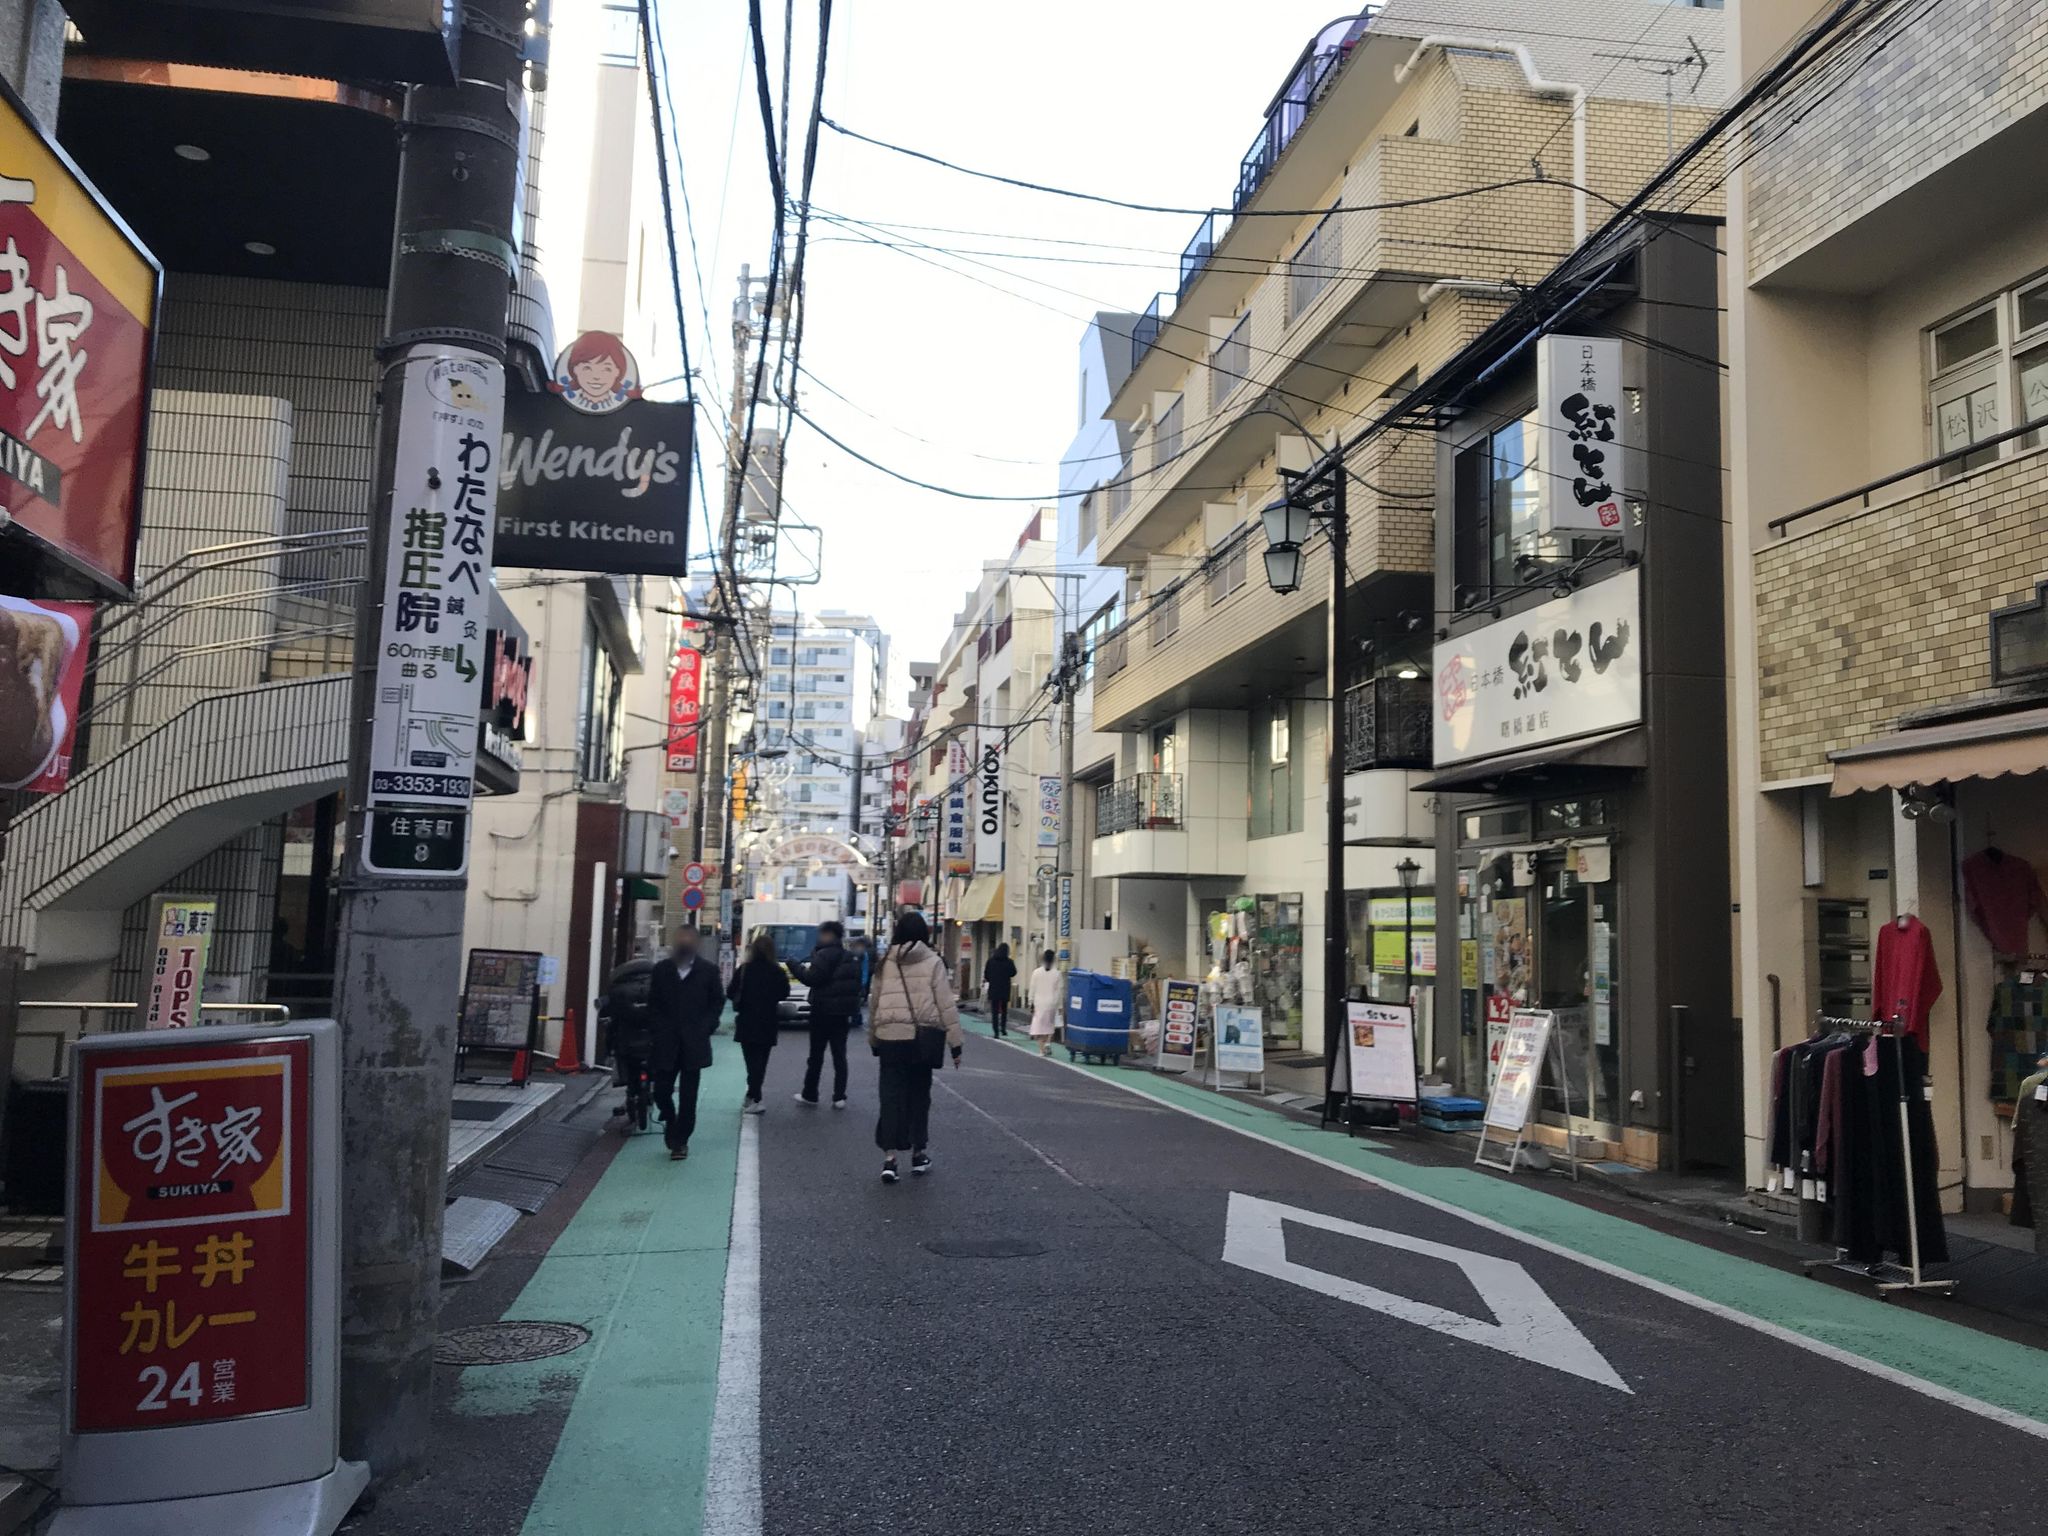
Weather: clear
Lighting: day
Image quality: good
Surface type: walking surface
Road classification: steps, residential, service
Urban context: urban centre
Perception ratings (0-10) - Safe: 2.22, Lively: 6.52, Beautiful: 2.66, Boring: 1.94, Depressing: 5.54, Wealthy: 6.01